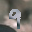
Label: 9